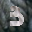
Label: 3